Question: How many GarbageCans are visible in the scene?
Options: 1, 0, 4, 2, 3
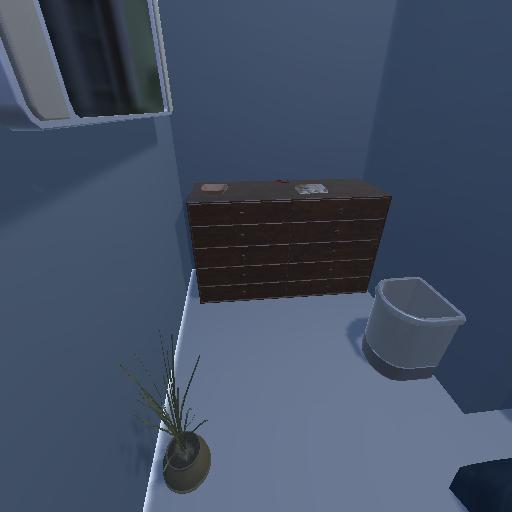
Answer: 1